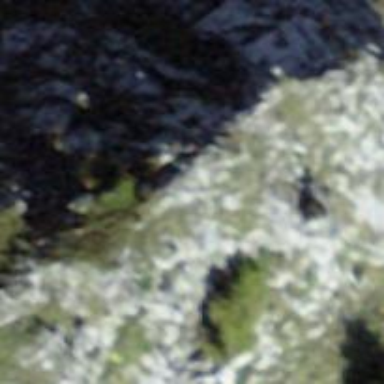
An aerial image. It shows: Cliff in nature.